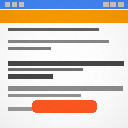
Screen state: on